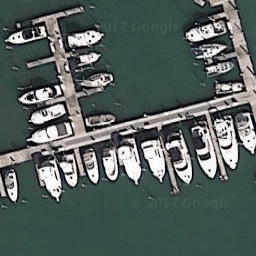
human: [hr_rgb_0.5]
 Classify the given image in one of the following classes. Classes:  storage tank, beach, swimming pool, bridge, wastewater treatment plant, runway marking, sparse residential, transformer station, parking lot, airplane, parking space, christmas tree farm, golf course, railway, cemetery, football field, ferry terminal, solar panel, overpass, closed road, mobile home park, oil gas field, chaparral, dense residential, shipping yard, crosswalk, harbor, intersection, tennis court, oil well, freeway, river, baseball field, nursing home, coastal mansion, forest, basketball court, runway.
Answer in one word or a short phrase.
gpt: harbor